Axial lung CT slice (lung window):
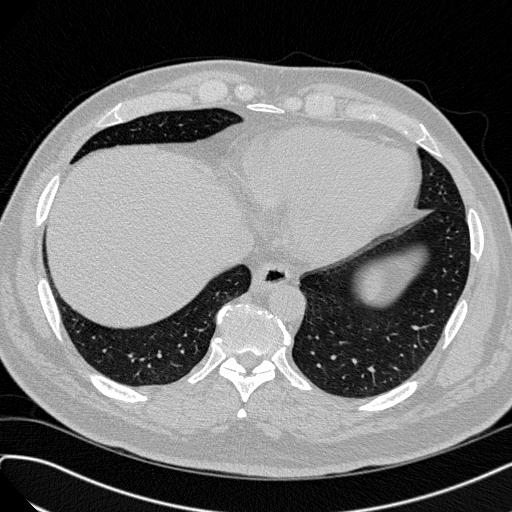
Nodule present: no